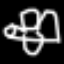
Label: airplane